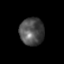
Tissue: skin
Cell type: Epithelial cells
Senescence score: 0.2674
Nuclear area (px): 658
Mean DAPI intensity: 77.944